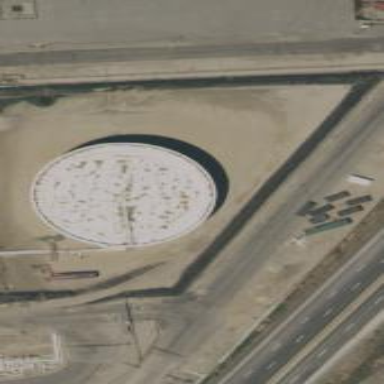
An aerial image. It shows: Industrial building housing storage tank.